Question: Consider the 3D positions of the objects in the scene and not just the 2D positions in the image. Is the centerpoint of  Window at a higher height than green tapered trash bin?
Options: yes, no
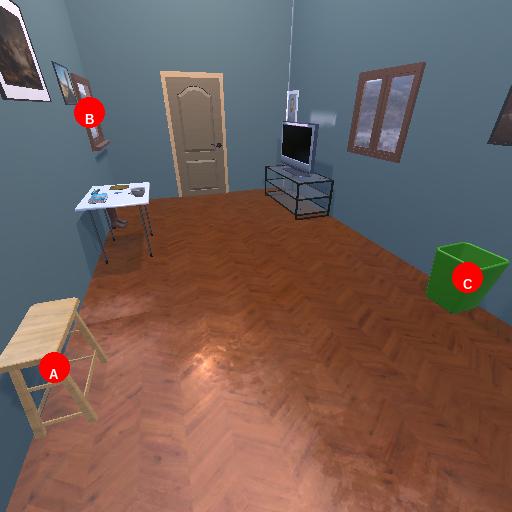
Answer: yes